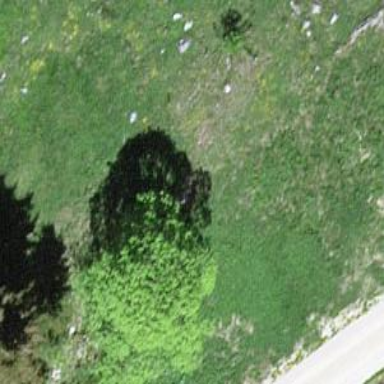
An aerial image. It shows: Single tag "natural: tree."